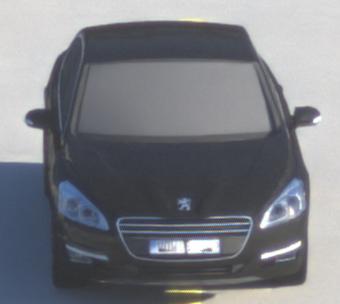
Make: Peugeot
Model: 508 120 VTi
Detailed model: 508 (I) Limousine
Model produced from: 2011/03
Model produced until: 2014/05
Doors: 4
Color: black
Road condition: dry road
Daytime: sunrise or sunset
Contrast: medium contrast